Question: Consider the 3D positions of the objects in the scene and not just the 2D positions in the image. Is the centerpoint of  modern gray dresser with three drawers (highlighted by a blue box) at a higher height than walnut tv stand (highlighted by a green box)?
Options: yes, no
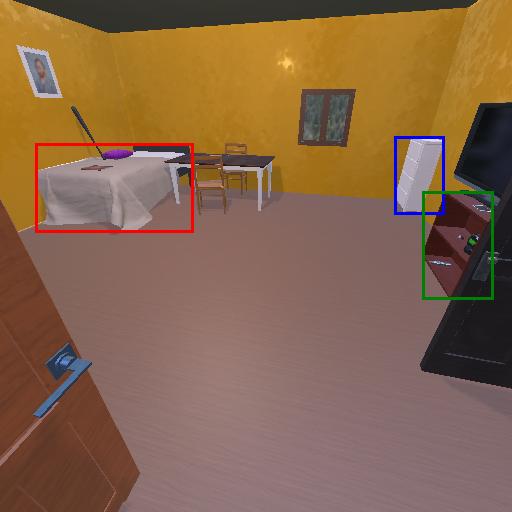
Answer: yes